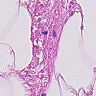
Metastatic tissue present: no